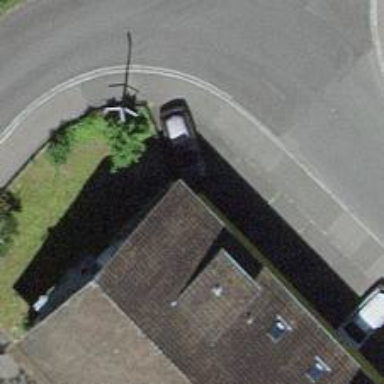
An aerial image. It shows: Post box is visible.